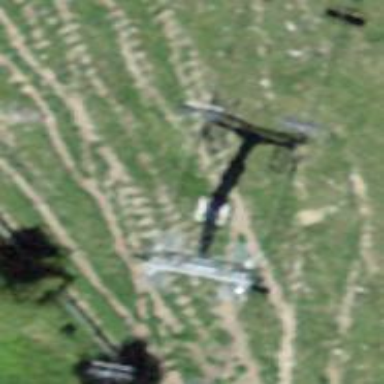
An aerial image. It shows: Pylon used for aerialway.